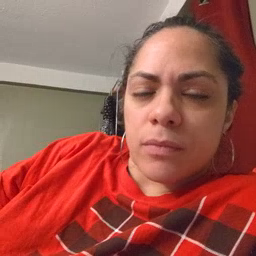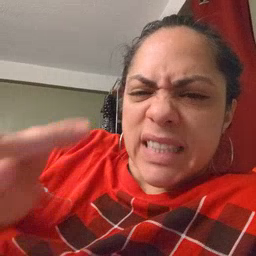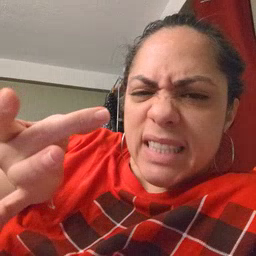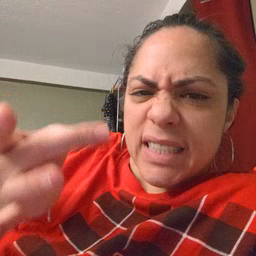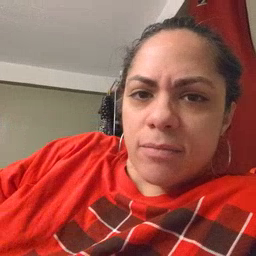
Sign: sticky